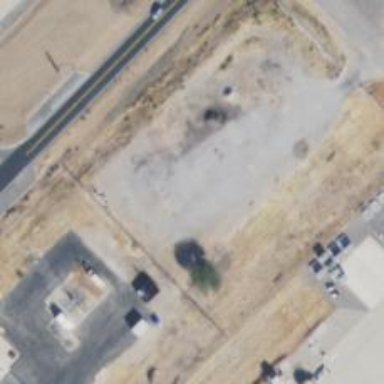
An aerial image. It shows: Unpaved parking area.